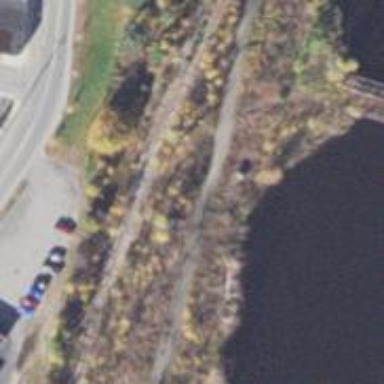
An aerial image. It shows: Abandoned railway.